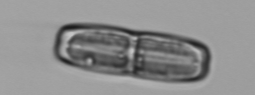
Label: Ephemera